Question: I'm trying to figure out why profiler is giving me this error.
I'm autoreleasing my class instance.
Can anyone point out where I'm going wrong ?

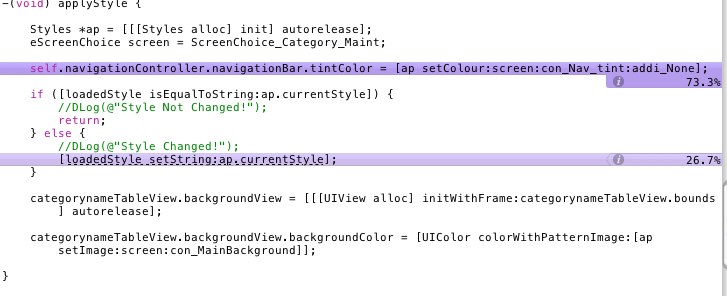
Answer: I see that you are autoreleasing 'ap',but do you also autorelease the 'UIColor' object returned by 'ap setColor ...'? (that should be done inside your 'ap setColor...' method, which is not posted in your question.)